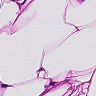
Metastatic tissue present: no